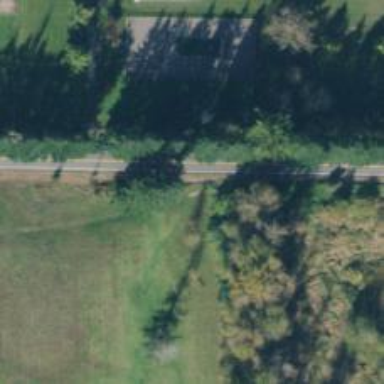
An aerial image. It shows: Disc golf tee.